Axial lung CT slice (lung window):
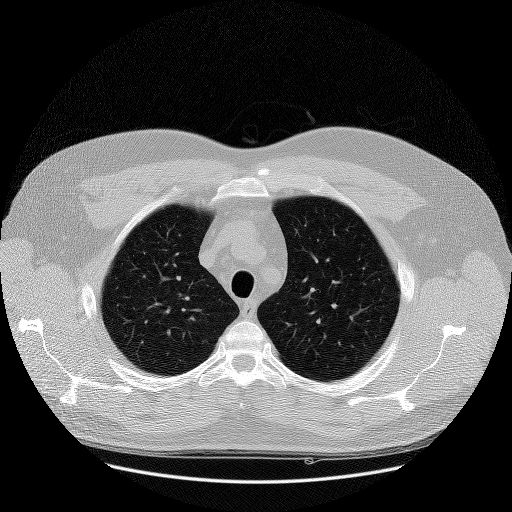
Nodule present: no